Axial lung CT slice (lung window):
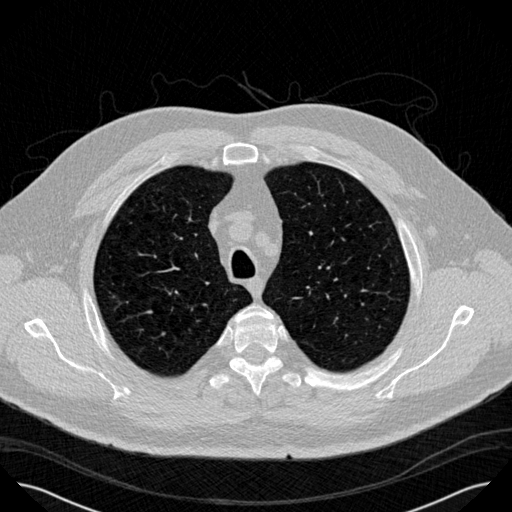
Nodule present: no